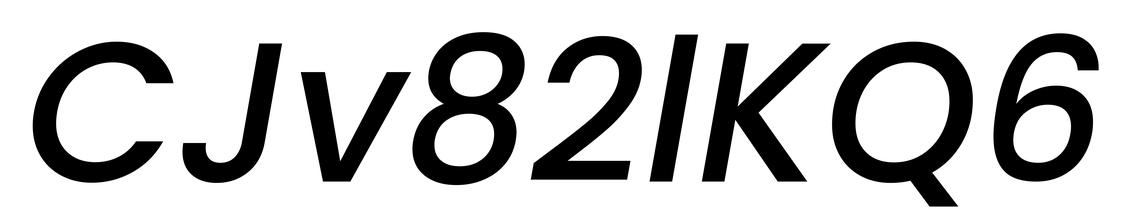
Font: Poppins-MediumItalic